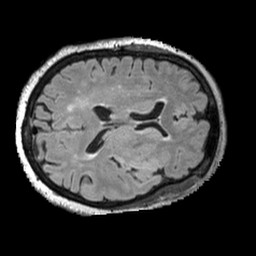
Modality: FLAIR
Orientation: axial
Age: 71
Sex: female
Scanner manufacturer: siemens
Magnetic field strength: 3 T
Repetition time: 5 s
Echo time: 0.387 s